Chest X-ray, AP view. Patient: 53 years old, sex M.
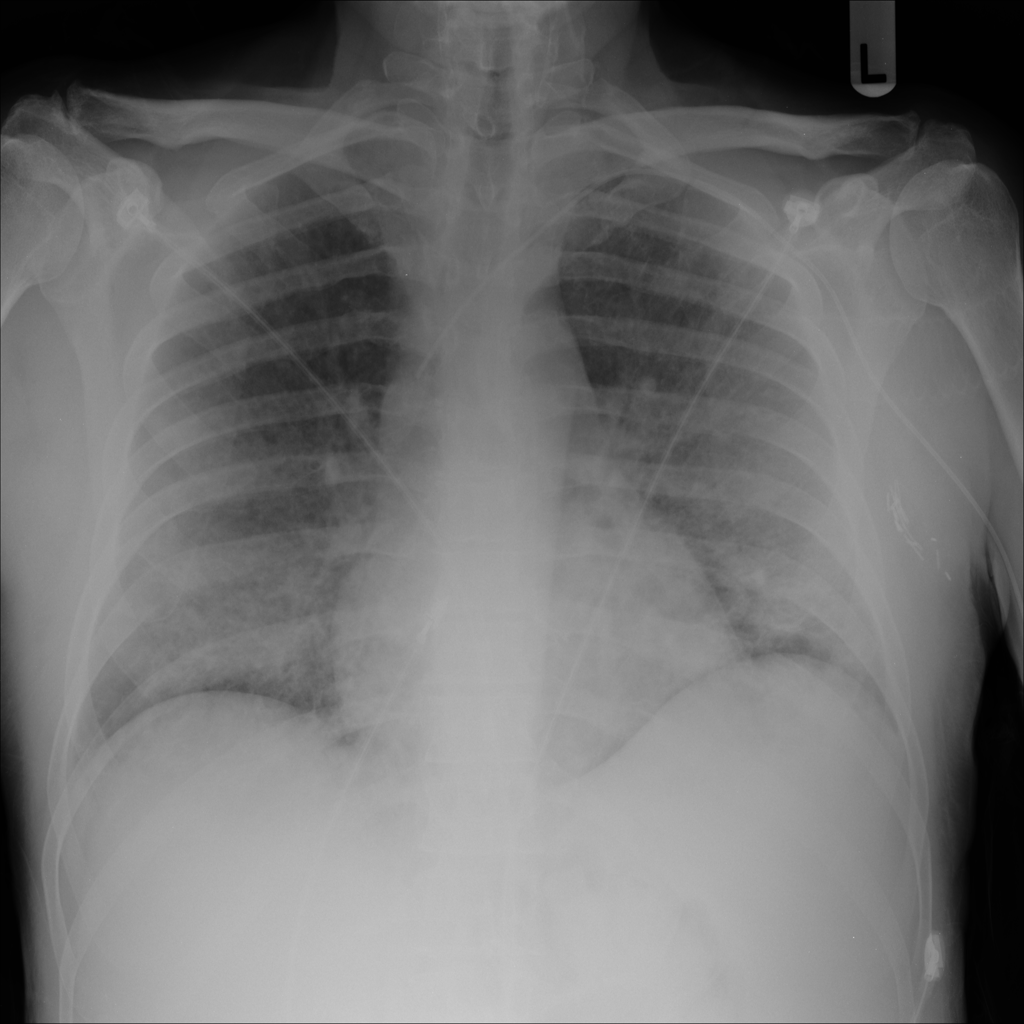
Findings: No Finding